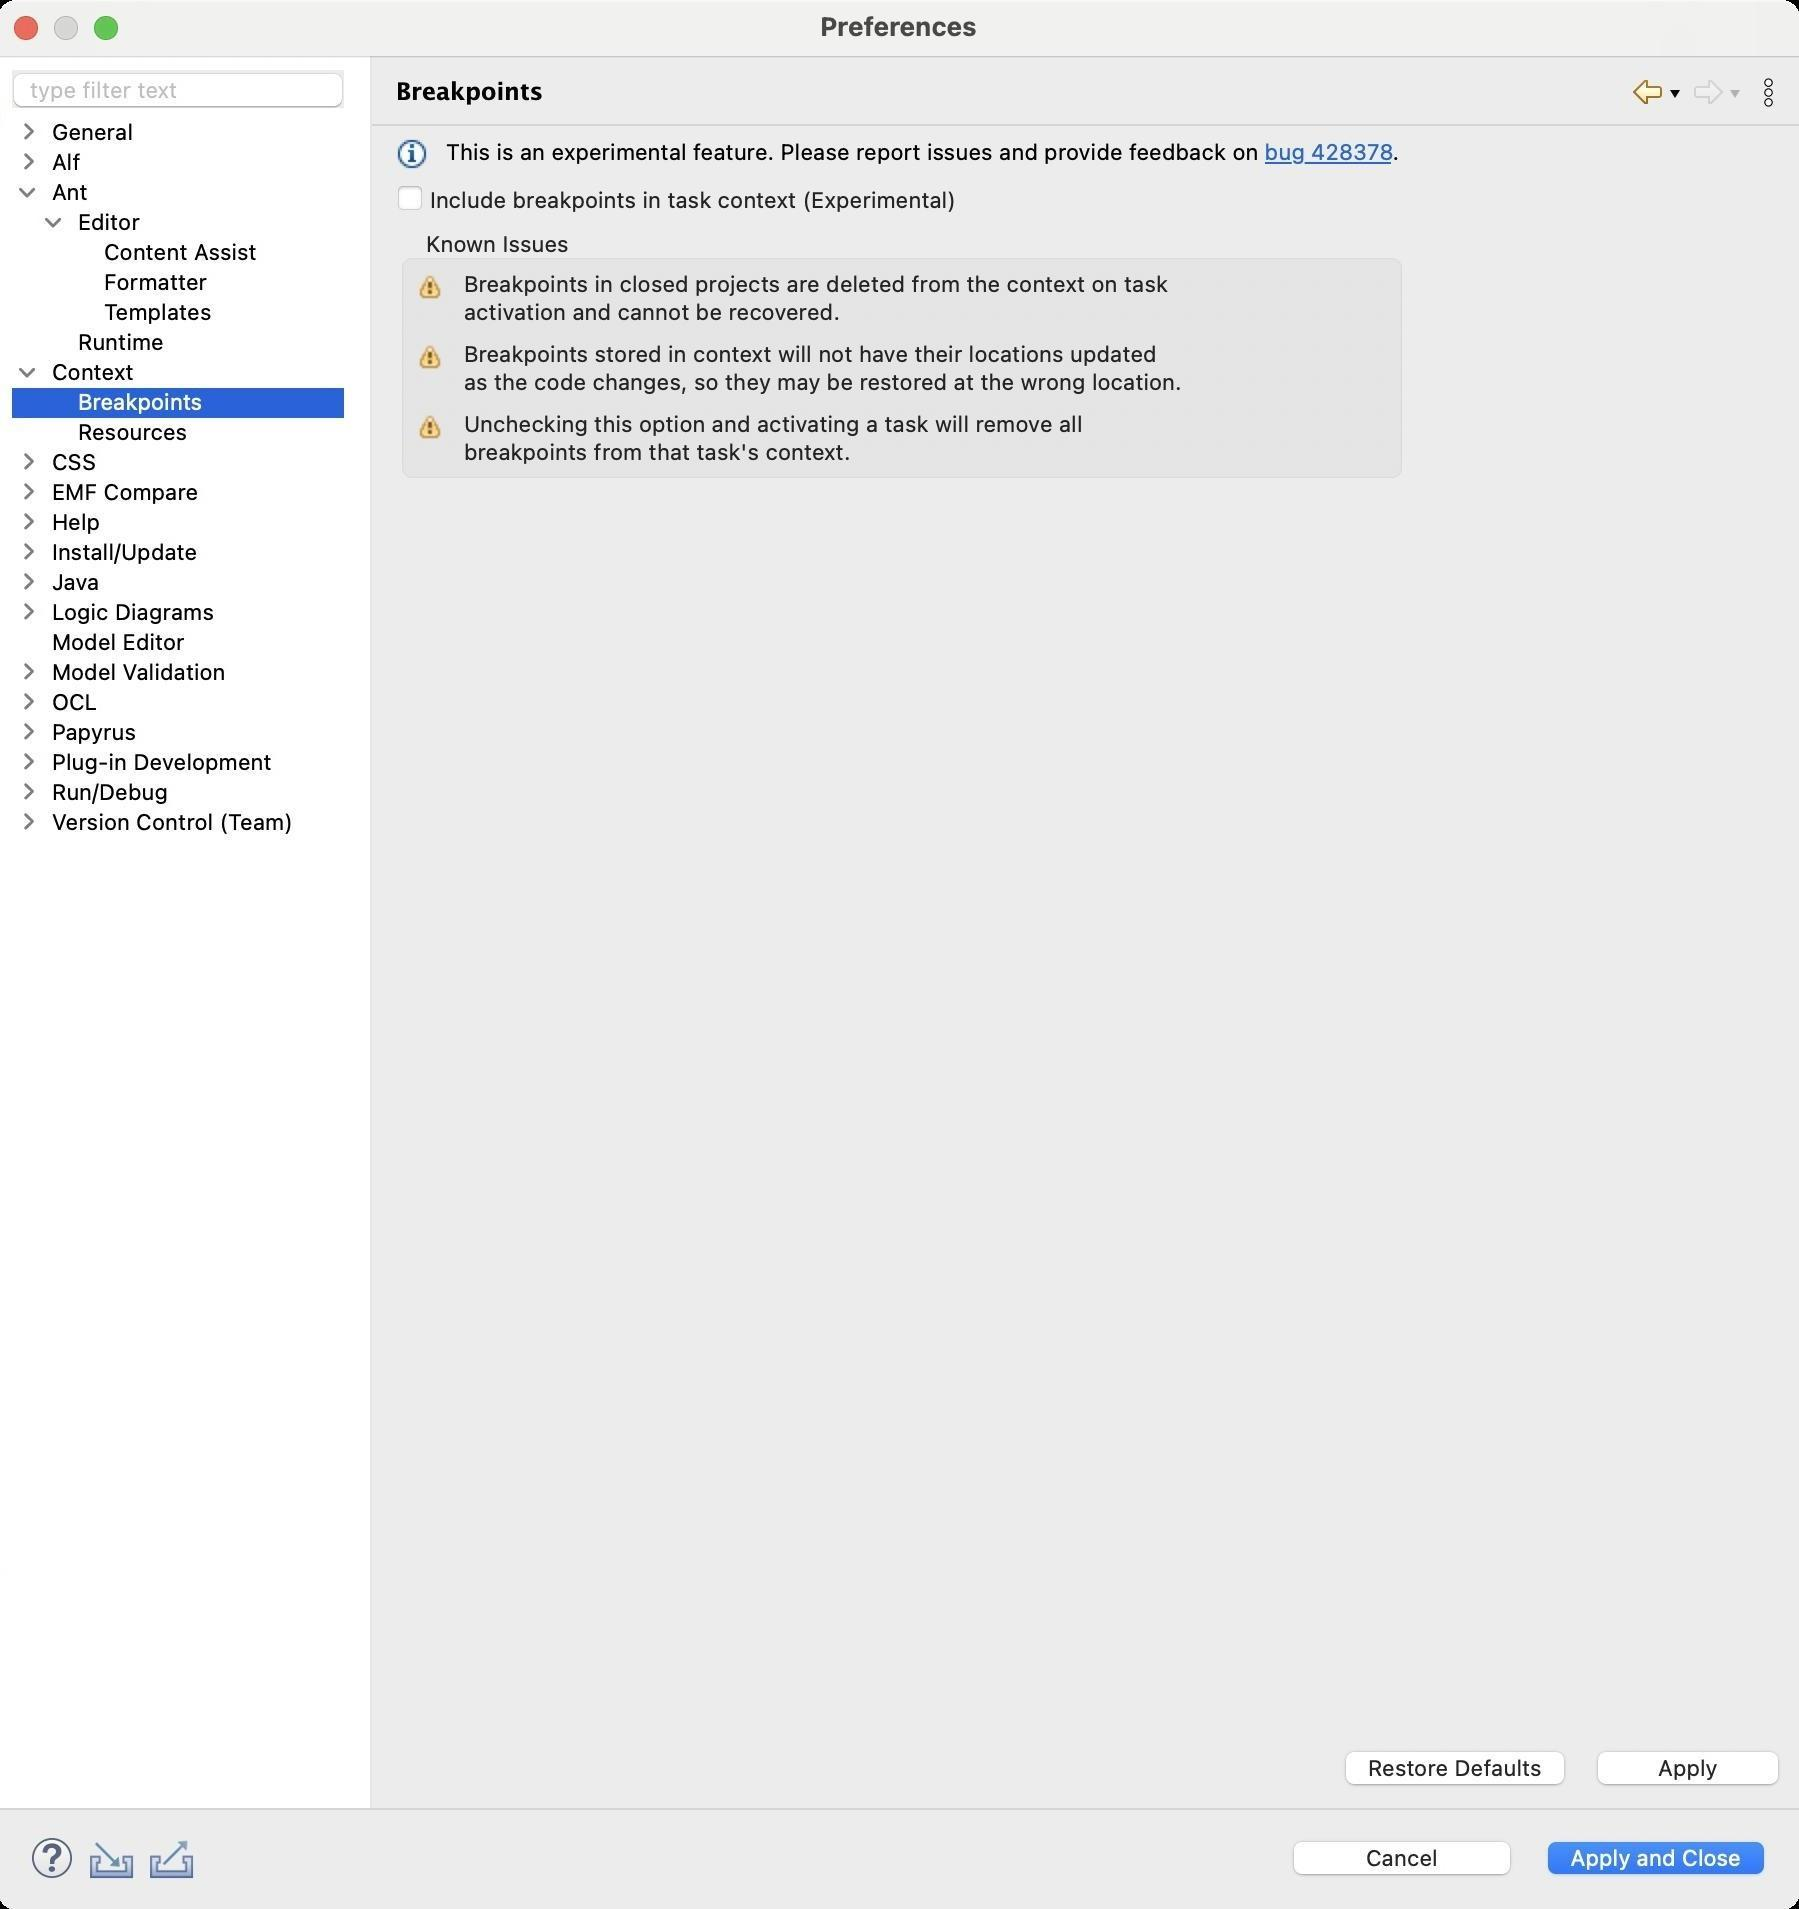
Accessibility tree:
{"name": "Preferences", "role": "AXWindow", "description": null, "role_description": "standard window", "value": null, "position": "480.00;95.00", "size": "901;955", "children": [{"name": "Apply_and_Close", "role": "AXButton", "description": null, "role_description": "button", "value": null, "position": "769.00;917.00", "size": "120;27", "children": []}, {"name": "Cancel", "role": "AXButton", "description": null, "role_description": "button", "value": null, "position": "642.00;917.00", "size": "120;27", "children": []}, {"name": null, "role": "AXToolbar", "description": null, "role_description": "toolbar", "value": null, "position": "12.00;915.00", "size": "90;30", "children": [{"name": "Help", "role": "AXCheckBox", "description": null, "role_description": "checkbox", "value": 0, "position": "12.00;915.00", "size": "30;30", "children": []}, {"name": "Import", "role": "AXButton", "description": null, "role_description": "button", "value": null, "position": "42.00;915.00", "size": "30;30", "children": []}, {"name": "Export", "role": "AXButton", "description": null, "role_description": "button", "value": null, "position": "72.00;915.00", "size": "30;30", "children": []}]}, {"name": null, "role": "AXScrollArea", "description": null, "role_description": "scroll area", "value": null, "position": "199.00;69.00", "size": "697;830", "children": [{"name": "Apply", "role": "AXButton", "description": null, "role_description": "button", "value": null, "position": "794.00;872.00", "size": "102;27", "children": []}, {"name": "Restore_Defaults", "role": "AXButton", "description": null, "role_description": "button", "value": null, "position": "668.00;872.00", "size": "121;27", "children": []}, {"name": null, "role": "AXGroup", "description": null, "role_description": "group", "value": null, "position": "199.00;115.00", "size": "506;128", "children": [{"name": null, "role": "AXStaticText", "description": null, "role_description": "text", "value": "Unchecking this option and activating a task will remove all\nbreakpoints from that task's context.", "position": "231.00;205.00", "size": "314;28", "children": []}, {"name": null, "role": "AXImage", "description": "", "role_description": "image", "value": null, "position": "208.00;205.00", "size": "16;16", "children": []}, {"name": null, "role": "AXStaticText", "description": null, "role_description": "text", "value": "Breakpoints stored in context will not have their locations updated\nas the code changes, so they may be restored at the wrong location.", "position": "231.00;170.00", "size": "364;28", "children": []}, {"name": null, "role": "AXImage", "description": "", "role_description": "image", "value": null, "position": "208.00;170.00", "size": "16;16", "children": []}, {"name": null, "role": "AXStaticText", "description": null, "role_description": "text", "value": "Breakpoints in closed projects are deleted from the context on task \nactivation and cannot be recovered.", "position": "231.00;135.00", "size": "360;28", "children": []}, {"name": null, "role": "AXImage", "description": "", "role_description": "image", "value": null, "position": "208.00;135.00", "size": "16;16", "children": []}, {"name": null, "role": "AXStaticText", "description": null, "role_description": "text", "value": "Known Issues", "position": "210.00;115.00", "size": "80;14", "children": []}]}, {"name": "Include_breakpoints_in_task_context_(Experimental)", "role": "AXCheckBox", "description": null, "role_description": "checkbox", "value": 0, "position": "199.00;92.00", "size": "506;16", "children": []}, {"name": null, "role": "AXScrollArea", "description": null, "role_description": "scroll area", "value": null, "position": "222.00;69.00", "size": "483;15", "children": [{"name": null, "role": "AXTextArea", "description": null, "role_description": "text entry area", "value": "This is an experimental feature. Please report issues and provide feedback on bug 428378.", "position": "222.00;69.00", "size": "483;15", "children": [{"name": "bug_428378", "role": "AXLink", "description": null, "role_description": "hyperlink", "value": null, "position": "633.48;69.00", "size": "64;13", "children": []}]}]}, {"name": null, "role": "AXImage", "description": "", "role_description": "image", "value": null, "position": "199.00;69.00", "size": "16;16", "children": []}]}, {"name": null, "role": "AXToolbar", "description": "", "role_description": "toolbar", "value": null, "position": "814.00;35.00", "size": "82;22", "children": [{"name": "Back_to_Context", "role": "AXMenuButton", "description": null, "role_description": "menu button", "value": null, "position": "814.00;35.00", "size": "22;22", "children": []}, {"name": "Forward", "role": "AXMenuButton", "description": null, "role_description": "menu button", "value": null, "position": "844.00;35.00", "size": "22;22", "children": []}, {"name": "Additional_Dialog_Actions", "role": "AXButton", "description": null, "role_description": "button", "value": null, "position": "874.00;35.00", "size": "22;22", "children": []}]}, {"name": null, "role": "AXStaticText", "description": "", "role_description": "text", "value": "Breakpoints", "position": "196.00;35.00", "size": "611;21", "children": []}, {"name": null, "role": "AXSplitter", "description": null, "role_description": "splitter", "value": 180, "position": "180.00;28.00", "size": "5;876", "children": []}, {"name": null, "role": "AXScrollArea", "description": null, "role_description": "scroll area", "value": null, "position": "7.00;59.00", "size": "166;845", "children": [{"name": null, "role": "AXOutline", "description": null, "role_description": "outline", "value": null, "position": "7.00;59.00", "size": "166;845", "children": [{"name": null, "role": "AXRow", "description": null, "role_description": "outline row", "value": null, "position": "7.00;59.00", "size": "166;15", "children": [{"name": null, "role": "AXGroup", "description": null, "role_description": "group", "value": null, "position": "7.00;59.00", "size": "141;15", "children": [{"name": null, "role": "AXDisclosureTriangle", "description": null, "role_description": "disclosure triangle", "value": 0, "position": "9.00;59.00", "size": "12;14", "children": []}, {"name": null, "role": "AXStaticText", "description": null, "role_description": "text", "value": "General", "position": "25.00;59.00", "size": "122;14", "children": []}]}]}, {"name": null, "role": "AXRow", "description": null, "role_description": "outline row", "value": null, "position": "7.00;74.00", "size": "166;15", "children": [{"name": null, "role": "AXGroup", "description": null, "role_description": "group", "value": null, "position": "7.00;74.00", "size": "141;15", "children": [{"name": null, "role": "AXDisclosureTriangle", "description": null, "role_description": "disclosure triangle", "value": 0, "position": "9.00;74.00", "size": "12;14", "children": []}, {"name": null, "role": "AXStaticText", "description": null, "role_description": "text", "value": "Alf", "position": "25.00;74.00", "size": "122;14", "children": []}]}]}, {"name": null, "role": "AXRow", "description": null, "role_description": "outline row", "value": null, "position": "7.00;89.00", "size": "166;15", "children": [{"name": null, "role": "AXGroup", "description": null, "role_description": "group", "value": null, "position": "7.00;89.00", "size": "141;15", "children": [{"name": null, "role": "AXDisclosureTriangle", "description": null, "role_description": "disclosure triangle", "value": 1, "position": "9.00;89.00", "size": "12;14", "children": []}, {"name": null, "role": "AXStaticText", "description": null, "role_description": "text", "value": "Ant", "position": "25.00;89.00", "size": "122;14", "children": []}]}]}, {"name": null, "role": "AXRow", "description": null, "role_description": "outline row", "value": null, "position": "7.00;104.00", "size": "166;15", "children": [{"name": null, "role": "AXGroup", "description": null, "role_description": "group", "value": null, "position": "7.00;104.00", "size": "141;15", "children": [{"name": null, "role": "AXDisclosureTriangle", "description": null, "role_description": "disclosure triangle", "value": 1, "position": "22.00;104.00", "size": "12;14", "children": []}, {"name": null, "role": "AXStaticText", "description": null, "role_description": "text", "value": "Editor", "position": "38.00;104.00", "size": "109;14", "children": []}]}]}, {"name": null, "role": "AXRow", "description": null, "role_description": "outline row", "value": null, "position": "7.00;119.00", "size": "166;15", "children": [{"name": null, "role": "AXStaticText", "description": null, "role_description": "text", "value": "Content Assist", "position": "51.00;119.00", "size": "96;14", "children": []}]}, {"name": null, "role": "AXRow", "description": null, "role_description": "outline row", "value": null, "position": "7.00;134.00", "size": "166;15", "children": [{"name": null, "role": "AXStaticText", "description": null, "role_description": "text", "value": "Formatter", "position": "51.00;134.00", "size": "96;14", "children": []}]}, {"name": null, "role": "AXRow", "description": null, "role_description": "outline row", "value": null, "position": "7.00;149.00", "size": "166;15", "children": [{"name": null, "role": "AXStaticText", "description": null, "role_description": "text", "value": "Templates", "position": "51.00;149.00", "size": "96;14", "children": []}]}, {"name": null, "role": "AXRow", "description": null, "role_description": "outline row", "value": null, "position": "7.00;164.00", "size": "166;15", "children": [{"name": null, "role": "AXStaticText", "description": null, "role_description": "text", "value": "Runtime", "position": "38.00;164.00", "size": "109;14", "children": []}]}, {"name": null, "role": "AXRow", "description": null, "role_description": "outline row", "value": null, "position": "7.00;179.00", "size": "166;15", "children": [{"name": null, "role": "AXGroup", "description": null, "role_description": "group", "value": null, "position": "7.00;179.00", "size": "141;15", "children": [{"name": null, "role": "AXDisclosureTriangle", "description": null, "role_description": "disclosure triangle", "value": 1, "position": "9.00;179.00", "size": "12;14", "children": []}, {"name": null, "role": "AXStaticText", "description": null, "role_description": "text", "value": "Context", "position": "25.00;179.00", "size": "122;14", "children": []}]}]}, {"name": null, "role": "AXRow", "description": null, "role_description": "outline row", "value": null, "position": "7.00;194.00", "size": "166;15", "children": [{"name": null, "role": "AXStaticText", "description": null, "role_description": "text", "value": "Breakpoints", "position": "38.00;194.00", "size": "109;14", "children": []}]}, {"name": null, "role": "AXRow", "description": null, "role_description": "outline row", "value": null, "position": "7.00;209.00", "size": "166;15", "children": [{"name": null, "role": "AXStaticText", "description": null, "role_description": "text", "value": "Resources", "position": "38.00;209.00", "size": "109;14", "children": []}]}, {"name": null, "role": "AXRow", "description": null, "role_description": "outline row", "value": null, "position": "7.00;224.00", "size": "166;15", "children": [{"name": null, "role": "AXGroup", "description": null, "role_description": "group", "value": null, "position": "7.00;224.00", "size": "141;15", "children": [{"name": null, "role": "AXDisclosureTriangle", "description": null, "role_description": "disclosure triangle", "value": 0, "position": "9.00;224.00", "size": "12;14", "children": []}, {"name": null, "role": "AXStaticText", "description": null, "role_description": "text", "value": "CSS", "position": "25.00;224.00", "size": "122;14", "children": []}]}]}, {"name": null, "role": "AXRow", "description": null, "role_description": "outline row", "value": null, "position": "7.00;239.00", "size": "166;15", "children": [{"name": null, "role": "AXGroup", "description": null, "role_description": "group", "value": null, "position": "7.00;239.00", "size": "141;15", "children": [{"name": null, "role": "AXDisclosureTriangle", "description": null, "role_description": "disclosure triangle", "value": 0, "position": "9.00;239.00", "size": "12;14", "children": []}, {"name": null, "role": "AXStaticText", "description": null, "role_description": "text", "value": "EMF Compare", "position": "25.00;239.00", "size": "122;14", "children": []}]}]}, {"name": null, "role": "AXRow", "description": null, "role_description": "outline row", "value": null, "position": "7.00;254.00", "size": "166;15", "children": [{"name": null, "role": "AXGroup", "description": null, "role_description": "group", "value": null, "position": "7.00;254.00", "size": "141;15", "children": [{"name": null, "role": "AXDisclosureTriangle", "description": null, "role_description": "disclosure triangle", "value": 0, "position": "9.00;254.00", "size": "12;14", "children": []}, {"name": null, "role": "AXStaticText", "description": null, "role_description": "text", "value": "Help", "position": "25.00;254.00", "size": "122;14", "children": []}]}]}, {"name": null, "role": "AXRow", "description": null, "role_description": "outline row", "value": null, "position": "7.00;269.00", "size": "166;15", "children": [{"name": null, "role": "AXGroup", "description": null, "role_description": "group", "value": null, "position": "7.00;269.00", "size": "141;15", "children": [{"name": null, "role": "AXDisclosureTriangle", "description": null, "role_description": "disclosure triangle", "value": 0, "position": "9.00;269.00", "size": "12;14", "children": []}, {"name": null, "role": "AXStaticText", "description": null, "role_description": "text", "value": "Install/Update", "position": "25.00;269.00", "size": "122;14", "children": []}]}]}, {"name": null, "role": "AXRow", "description": null, "role_description": "outline row", "value": null, "position": "7.00;284.00", "size": "166;15", "children": [{"name": null, "role": "AXGroup", "description": null, "role_description": "group", "value": null, "position": "7.00;284.00", "size": "141;15", "children": [{"name": null, "role": "AXDisclosureTriangle", "description": null, "role_description": "disclosure triangle", "value": 0, "position": "9.00;284.00", "size": "12;14", "children": []}, {"name": null, "role": "AXStaticText", "description": null, "role_description": "text", "value": "Java", "position": "25.00;284.00", "size": "122;14", "children": []}]}]}, {"name": null, "role": "AXRow", "description": null, "role_description": "outline row", "value": null, "position": "7.00;299.00", "size": "166;15", "children": [{"name": null, "role": "AXGroup", "description": null, "role_description": "group", "value": null, "position": "7.00;299.00", "size": "141;15", "children": [{"name": null, "role": "AXDisclosureTriangle", "description": null, "role_description": "disclosure triangle", "value": 0, "position": "9.00;299.00", "size": "12;14", "children": []}, {"name": null, "role": "AXStaticText", "description": null, "role_description": "text", "value": "Logic Diagrams", "position": "25.00;299.00", "size": "122;14", "children": []}]}]}, {"name": null, "role": "AXRow", "description": null, "role_description": "outline row", "value": null, "position": "7.00;314.00", "size": "166;15", "children": [{"name": null, "role": "AXStaticText", "description": null, "role_description": "text", "value": "Model Editor", "position": "25.00;314.00", "size": "122;14", "children": []}]}, {"name": null, "role": "AXRow", "description": null, "role_description": "outline row", "value": null, "position": "7.00;329.00", "size": "166;15", "children": [{"name": null, "role": "AXGroup", "description": null, "role_description": "group", "value": null, "position": "7.00;329.00", "size": "141;15", "children": [{"name": null, "role": "AXDisclosureTriangle", "description": null, "role_description": "disclosure triangle", "value": 0, "position": "9.00;329.00", "size": "12;14", "children": []}, {"name": null, "role": "AXStaticText", "description": null, "role_description": "text", "value": "Model Validation", "position": "25.00;329.00", "size": "122;14", "children": []}]}]}, {"name": null, "role": "AXRow", "description": null, "role_description": "outline row", "value": null, "position": "7.00;344.00", "size": "166;15", "children": [{"name": null, "role": "AXGroup", "description": null, "role_description": "group", "value": null, "position": "7.00;344.00", "size": "141;15", "children": [{"name": null, "role": "AXDisclosureTriangle", "description": null, "role_description": "disclosure triangle", "value": 0, "position": "9.00;344.00", "size": "12;14", "children": []}, {"name": null, "role": "AXStaticText", "description": null, "role_description": "text", "value": "OCL", "position": "25.00;344.00", "size": "122;14", "children": []}]}]}, {"name": null, "role": "AXRow", "description": null, "role_description": "outline row", "value": null, "position": "7.00;359.00", "size": "166;15", "children": [{"name": null, "role": "AXGroup", "description": null, "role_description": "group", "value": null, "position": "7.00;359.00", "size": "141;15", "children": [{"name": null, "role": "AXDisclosureTriangle", "description": null, "role_description": "disclosure triangle", "value": 0, "position": "9.00;359.00", "size": "12;14", "children": []}, {"name": null, "role": "AXStaticText", "description": null, "role_description": "text", "value": "Papyrus", "position": "25.00;359.00", "size": "122;14", "children": []}]}]}, {"name": null, "role": "AXRow", "description": null, "role_description": "outline row", "value": null, "position": "7.00;374.00", "size": "166;15", "children": [{"name": null, "role": "AXGroup", "description": null, "role_description": "group", "value": null, "position": "7.00;374.00", "size": "141;15", "children": [{"name": null, "role": "AXDisclosureTriangle", "description": null, "role_description": "disclosure triangle", "value": 0, "position": "9.00;374.00", "size": "12;14", "children": []}, {"name": null, "role": "AXStaticText", "description": null, "role_description": "text", "value": "Plug-in Development", "position": "25.00;374.00", "size": "122;14", "children": []}]}]}, {"name": null, "role": "AXRow", "description": null, "role_description": "outline row", "value": null, "position": "7.00;389.00", "size": "166;15", "children": [{"name": null, "role": "AXGroup", "description": null, "role_description": "group", "value": null, "position": "7.00;389.00", "size": "141;15", "children": [{"name": null, "role": "AXDisclosureTriangle", "description": null, "role_description": "disclosure triangle", "value": 0, "position": "9.00;389.00", "size": "12;14", "children": []}, {"name": null, "role": "AXStaticText", "description": null, "role_description": "text", "value": "Run/Debug", "position": "25.00;389.00", "size": "122;14", "children": []}]}]}, {"name": null, "role": "AXRow", "description": null, "role_description": "outline row", "value": null, "position": "7.00;404.00", "size": "166;15", "children": [{"name": null, "role": "AXGroup", "description": null, "role_description": "group", "value": null, "position": "7.00;404.00", "size": "141;15", "children": [{"name": null, "role": "AXDisclosureTriangle", "description": null, "role_description": "disclosure triangle", "value": 0, "position": "9.00;404.00", "size": "12;14", "children": []}, {"name": null, "role": "AXStaticText", "description": null, "role_description": "text", "value": "Version Control (Team)", "position": "25.00;404.00", "size": "122;14", "children": []}]}]}, {"name": null, "role": "AXColumn", "description": null, "role_description": "column", "value": null, "position": "7.00;59.00", "size": "141;845", "children": []}]}]}, {"name": "type_filter_text", "role": "AXTextField", "description": null, "role_description": "search text field", "value": "", "position": "7.00;35.00", "size": "166;19", "children": []}, {"name": null, "role": "AXButton", "description": null, "role_description": "close button", "value": null, "position": "7.00;6.00", "size": "14;16", "children": []}, {"name": null, "role": "AXButton", "description": null, "role_description": "zoom button", "value": null, "position": "47.00;6.00", "size": "14;16", "children": [{"name": null, "role": "AXGroup", "description": null, "role_description": "group", "value": null, "position": "47.00;6.00", "size": "14;16", "children": [{"name": null, "role": "AXGroup", "description": null, "role_description": "group", "value": null, "position": "47.00;6.00", "size": "14;16", "children": []}]}]}, {"name": null, "role": "AXButton", "description": null, "role_description": "minimize button", "value": null, "position": "27.00;6.00", "size": "14;16", "children": []}, {"name": null, "role": "AXStaticText", "description": null, "role_description": "text", "value": "Preferences", "position": "409.00;5.00", "size": "83;16", "children": []}]}